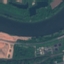
Land use / land cover: River